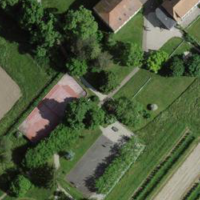
EUNIS habitat code: 54
Species observed at this site:
Castanea sativa